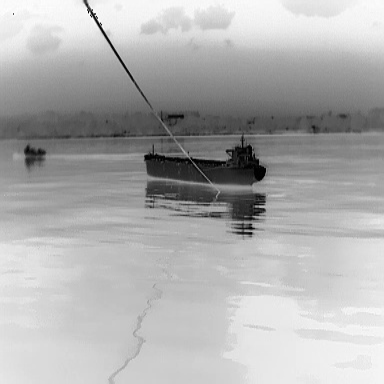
There is a liner in the infrared image.